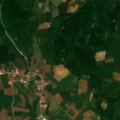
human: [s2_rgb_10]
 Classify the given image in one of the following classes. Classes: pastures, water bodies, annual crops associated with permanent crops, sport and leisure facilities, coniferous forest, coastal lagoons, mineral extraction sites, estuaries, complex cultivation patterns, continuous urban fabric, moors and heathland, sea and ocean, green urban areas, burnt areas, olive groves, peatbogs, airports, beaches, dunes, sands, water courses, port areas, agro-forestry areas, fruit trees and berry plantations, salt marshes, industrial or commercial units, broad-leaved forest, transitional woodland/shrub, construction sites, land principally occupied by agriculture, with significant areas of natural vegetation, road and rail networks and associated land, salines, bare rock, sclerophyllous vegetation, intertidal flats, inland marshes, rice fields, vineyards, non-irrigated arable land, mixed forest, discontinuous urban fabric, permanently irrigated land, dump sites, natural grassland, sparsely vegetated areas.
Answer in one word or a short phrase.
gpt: non-irrigated arable land, complex cultivation patterns, land principally occupied by agriculture, with significant areas of natural vegetation, broad-leaved forest, transitional woodland/shrub